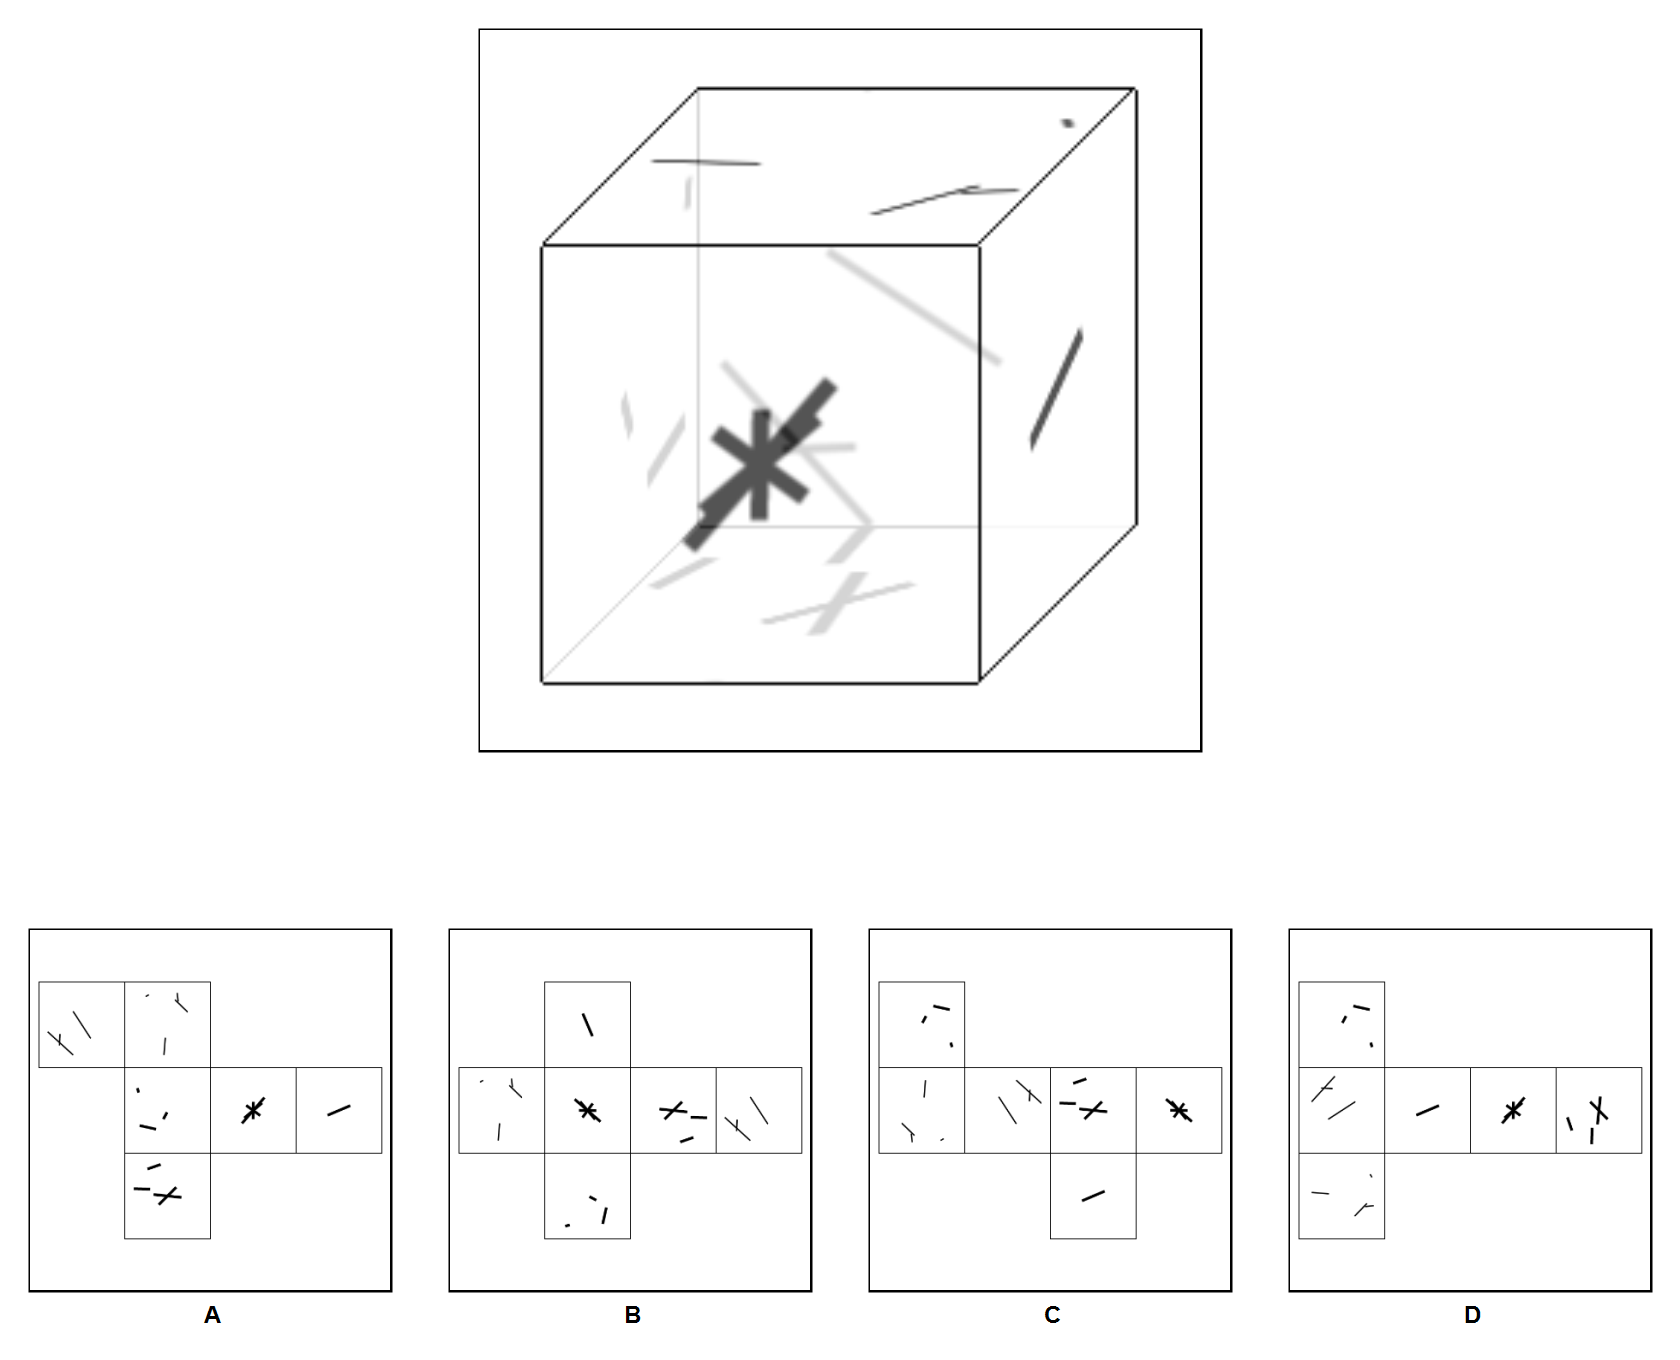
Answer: D